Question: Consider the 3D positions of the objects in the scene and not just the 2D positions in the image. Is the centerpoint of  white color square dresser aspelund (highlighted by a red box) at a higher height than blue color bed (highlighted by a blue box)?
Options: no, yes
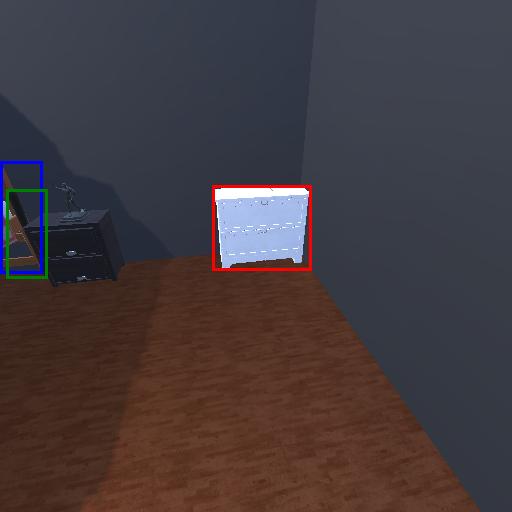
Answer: no